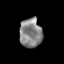
Tissue: prostate
Cell type: Epithelial cells
Senescence score: 0.358
Nuclear area (px): 638
Mean DAPI intensity: 133.798